Interaction volume radius: 5 \u00c5
Interaction volume height: 25 \u00c5
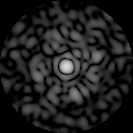
Disorder parameter: 0.8213